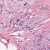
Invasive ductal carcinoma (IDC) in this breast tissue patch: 1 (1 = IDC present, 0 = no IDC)